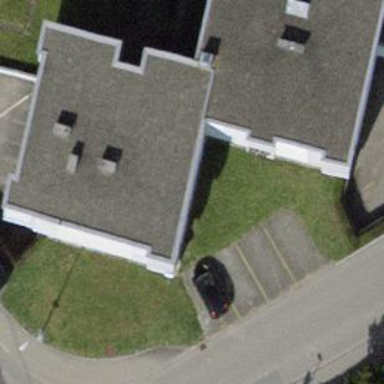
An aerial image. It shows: Parking available on the street side.